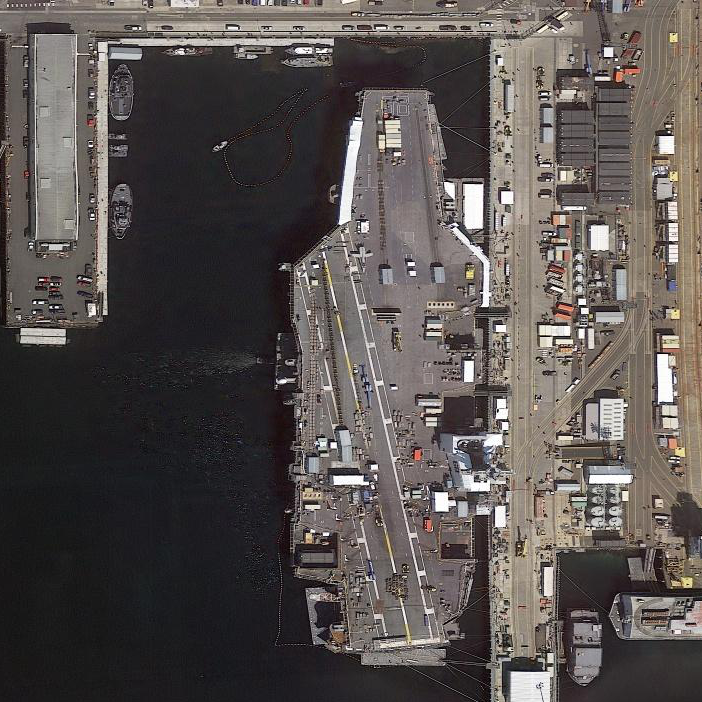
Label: aircraft_carrier